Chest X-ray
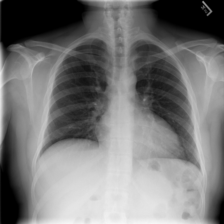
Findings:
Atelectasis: negative
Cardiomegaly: negative
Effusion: negative
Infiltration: negative
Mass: negative
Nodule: negative
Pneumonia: negative
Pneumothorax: negative
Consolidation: negative
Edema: negative
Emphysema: negative
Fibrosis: negative
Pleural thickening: negative
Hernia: negative